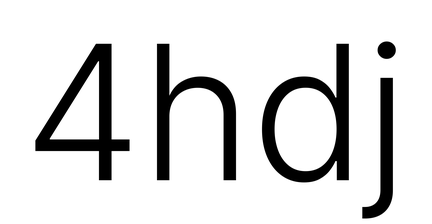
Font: Inter_Light